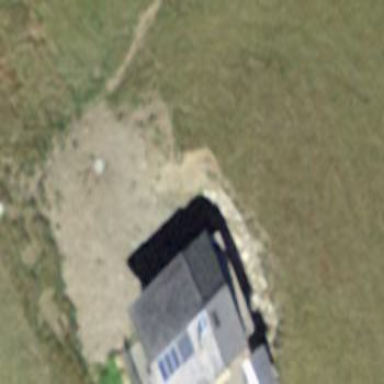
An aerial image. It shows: Rural barn.